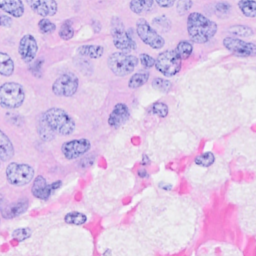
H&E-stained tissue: Breast